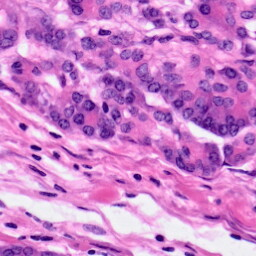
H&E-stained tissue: Pancreatic